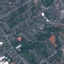
Label: Residential